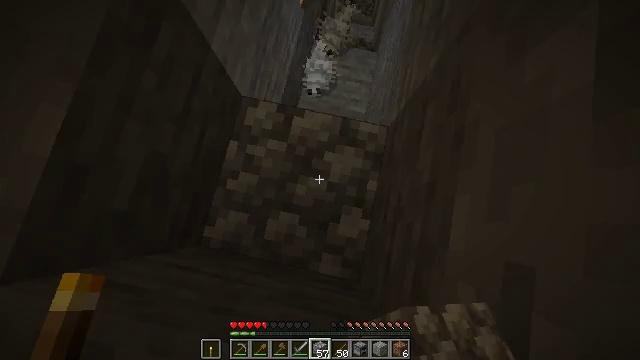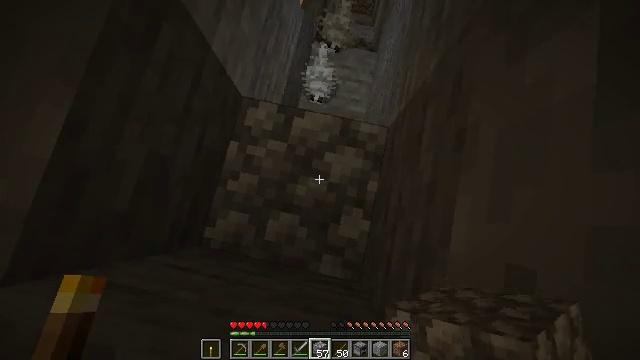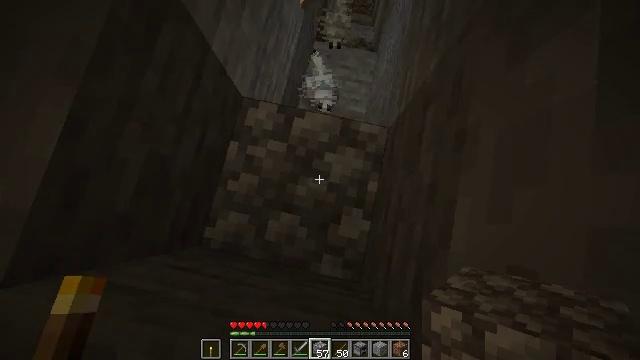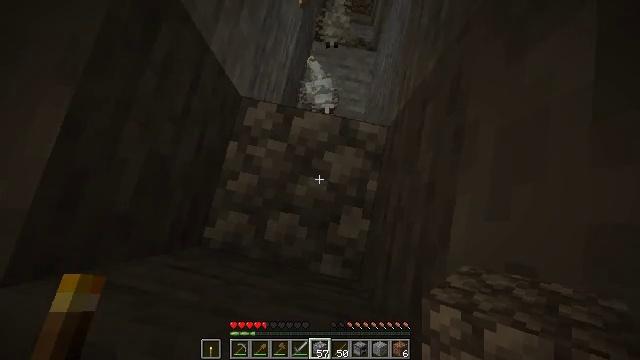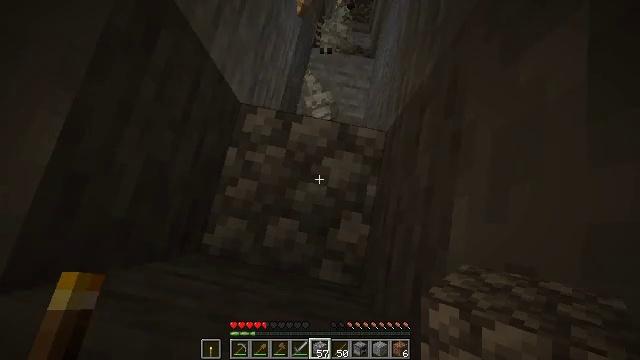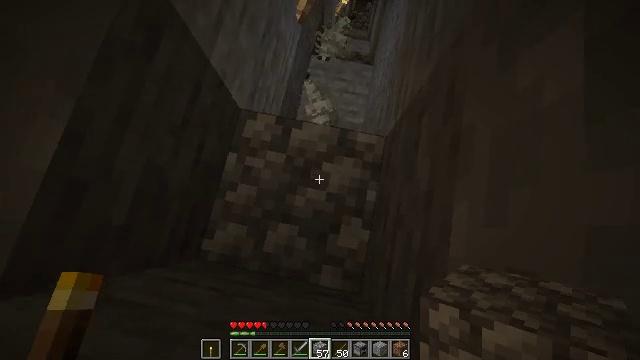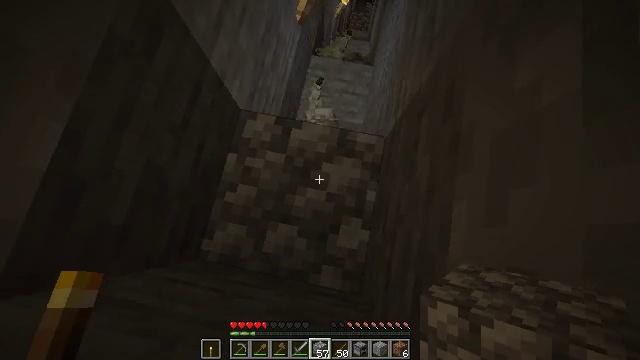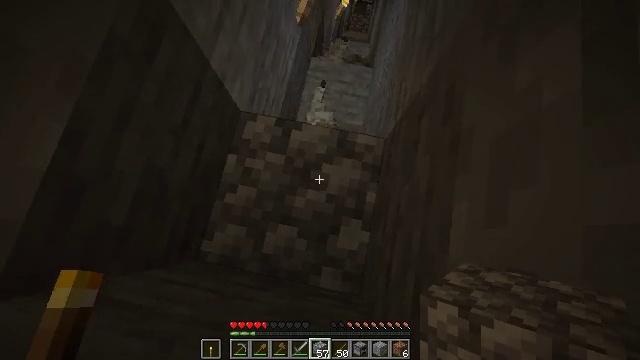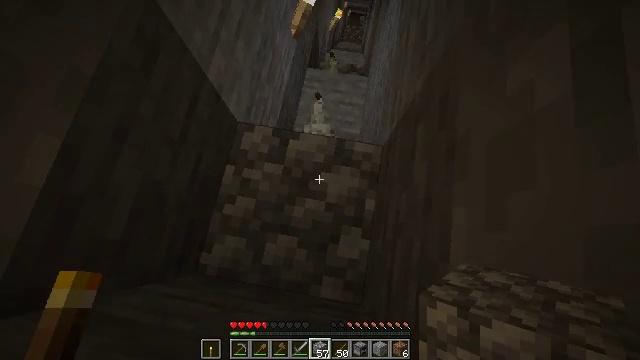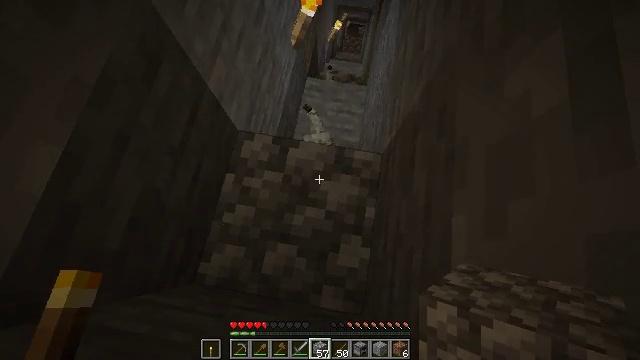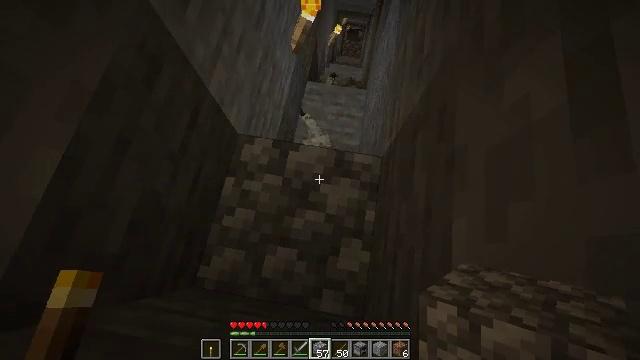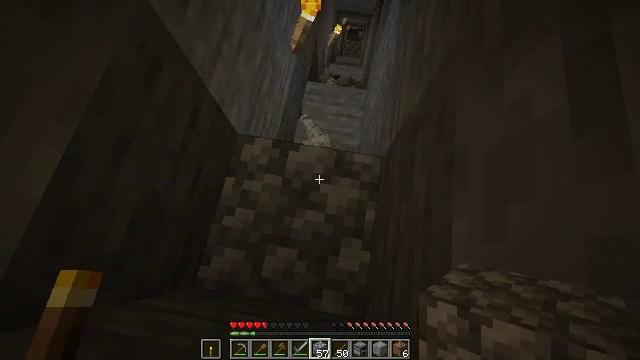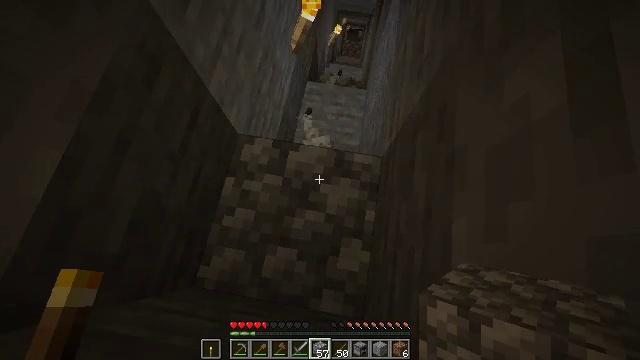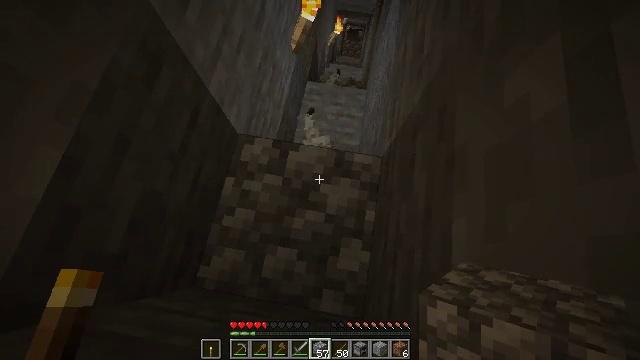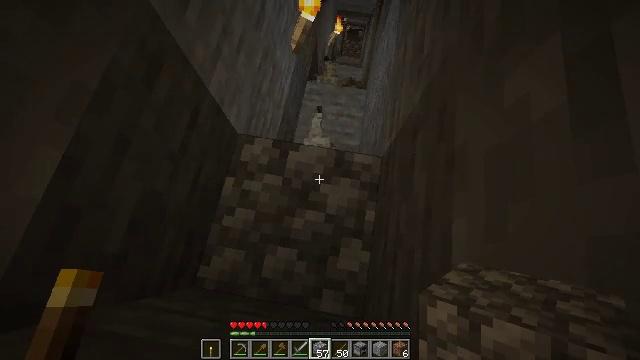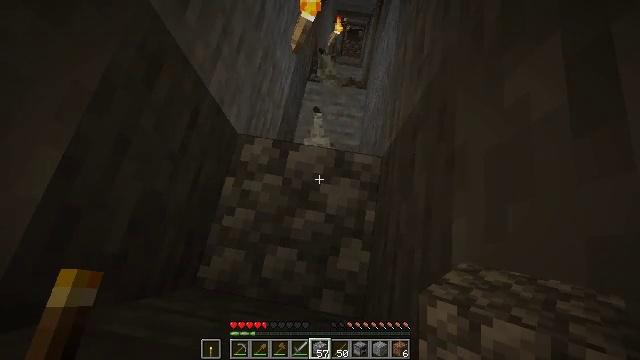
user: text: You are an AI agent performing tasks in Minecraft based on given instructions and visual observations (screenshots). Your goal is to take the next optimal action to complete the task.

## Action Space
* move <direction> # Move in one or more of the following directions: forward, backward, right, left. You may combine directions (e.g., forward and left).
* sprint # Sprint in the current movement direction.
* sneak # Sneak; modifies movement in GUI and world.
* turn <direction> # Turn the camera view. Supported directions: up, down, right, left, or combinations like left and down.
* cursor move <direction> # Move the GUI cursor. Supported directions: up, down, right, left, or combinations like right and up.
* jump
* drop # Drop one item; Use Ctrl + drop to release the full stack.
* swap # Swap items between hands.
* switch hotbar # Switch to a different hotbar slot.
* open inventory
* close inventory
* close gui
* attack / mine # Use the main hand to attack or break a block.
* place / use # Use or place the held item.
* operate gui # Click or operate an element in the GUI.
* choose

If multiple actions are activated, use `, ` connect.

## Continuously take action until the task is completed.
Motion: motion action
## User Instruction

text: Kill mobs.
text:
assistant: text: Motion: move back
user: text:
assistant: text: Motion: move back
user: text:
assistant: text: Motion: no_op
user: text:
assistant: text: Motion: turn up
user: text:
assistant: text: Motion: turn up
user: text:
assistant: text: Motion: no_op
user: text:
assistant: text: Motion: no_op
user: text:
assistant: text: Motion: turn right and up
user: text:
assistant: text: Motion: turn up
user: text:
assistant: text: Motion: no_op
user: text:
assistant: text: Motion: no_op
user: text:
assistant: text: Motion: no_op
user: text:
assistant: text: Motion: no_op
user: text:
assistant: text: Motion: no_op
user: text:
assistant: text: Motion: no_op
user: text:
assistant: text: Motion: no_op
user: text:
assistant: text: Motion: no_op
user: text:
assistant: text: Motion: no_op
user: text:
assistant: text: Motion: no_op
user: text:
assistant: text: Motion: no_op
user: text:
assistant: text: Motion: no_op
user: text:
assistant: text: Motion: no_op
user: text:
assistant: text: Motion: no_op
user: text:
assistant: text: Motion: no_op
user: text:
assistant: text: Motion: no_op
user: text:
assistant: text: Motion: no_op
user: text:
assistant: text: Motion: sneak
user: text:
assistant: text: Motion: sneak
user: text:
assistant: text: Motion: sneak
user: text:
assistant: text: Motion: sneak